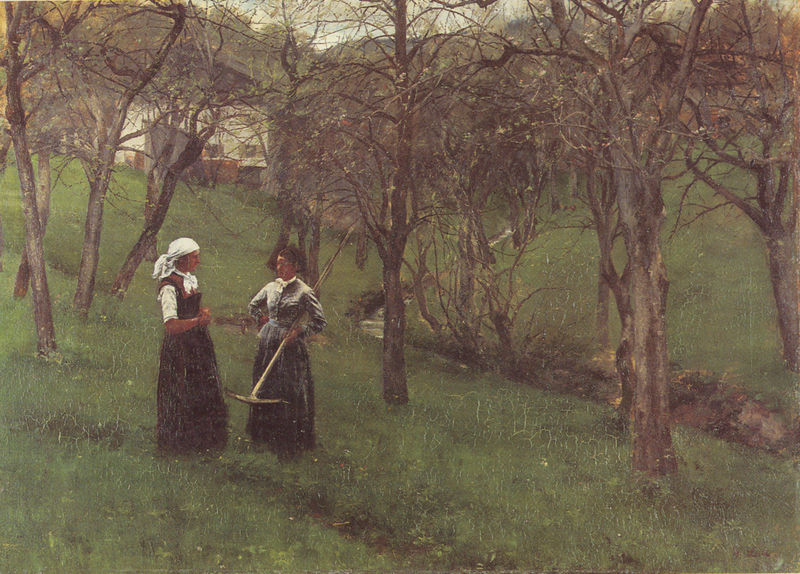
Titel: Obstgarten in Kutterling
Künstler: Wilhelm Maria Hubertus Leibl
Standort: Köln
Institution: Wallraf-Richartz-Museum
Schlagwörter: baum, blätter, dunkel, hand, himmel, kopf, schatten, wasser, weiß, wolken, baumstämme, bäume, frauen, gelb, grün, menschen, mädchen, äste, blumen, braun, busen, fenster, finger, frau, grau, haar, hell, holz, kleid, kleider, licht, nase, orange, reden, schwarz, dach, gebäude, gras, haus, rot, tuch, weg, wiese, wolke, gespräch, haube, rock, gesichter, hemd, wand, architektur, arm, arme, bluse, falten, gesicht, halten, kleidung, lang, mensch, sockel, stein, steine, ärmel, bild, hals, hände, ast, bach, baumstamm, erde, feld, felder, gräser, hügel, kalt, natur, stamm, weide, zweige, gewässer, hütte, kanal, pfad, boden, land, haare, stoff, stoffe, tücher, personen, blatt, person, locken, schulter, schultern, wald, arbeit, bauern, schuppen, früchte, garten, deutschland, schürze, taille, magd, unterhaltung, zwei, röcke, acker, arbeiten, bäuerinnen, ernte, lehm, schürzen, hang, mauer, kahl, alm, backstein, herbst, hof, latten, winter, pause, schlot, arbeiter, stämme, wetter, falte, nasen, weiblich, witwe, kopftuch, halstuch, bretter, knöpfe, frühling, halle, foto, stiel, wände, eingang, gestützt, alpen, rinnsal, beton, kälte, mauerwerk, brett, fliesen, hauben, liebermann, trüb, tracht, werkzeug, leibl, sandstein, anwesen, mauern, hüfte, geäst, rinde, kopftücher, bauernhaus, hain, landwirtschaft, graben, basis, hacke, latte, sense, mägde, holzdach, gebrochen, trist, spitzhacke, flüsschen, rechen, dirndel, alb, oberland, kurzärmlig, bestellen, kopdtuch, tratschen, maat, merge, grasshalme, heumaa, heumaat